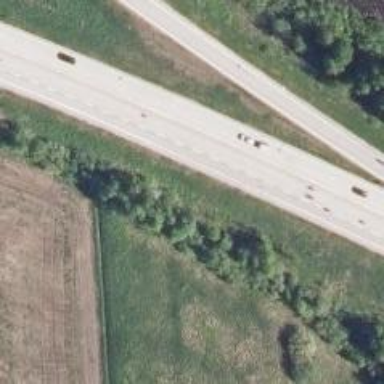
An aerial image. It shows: Asphalt motorroad with trunk classification.